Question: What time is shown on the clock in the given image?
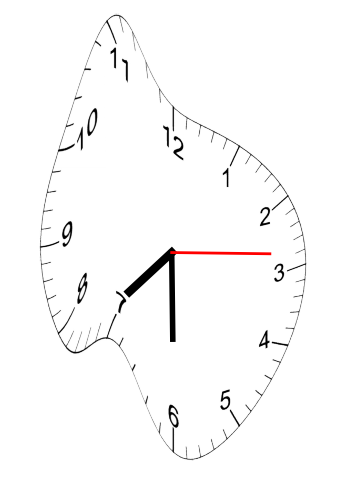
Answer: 07:30:14